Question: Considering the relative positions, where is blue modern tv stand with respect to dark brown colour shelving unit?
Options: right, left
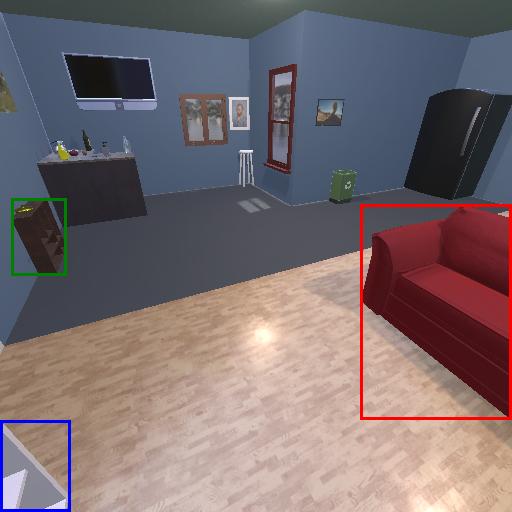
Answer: right